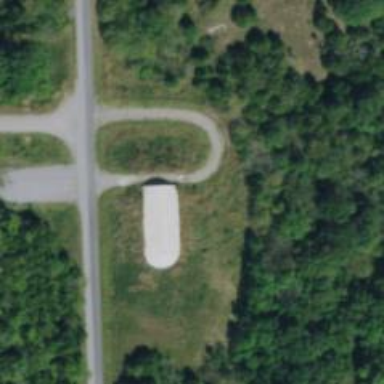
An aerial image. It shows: Military bunker for protection and defense.